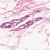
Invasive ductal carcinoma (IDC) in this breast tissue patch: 0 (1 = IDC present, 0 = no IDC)